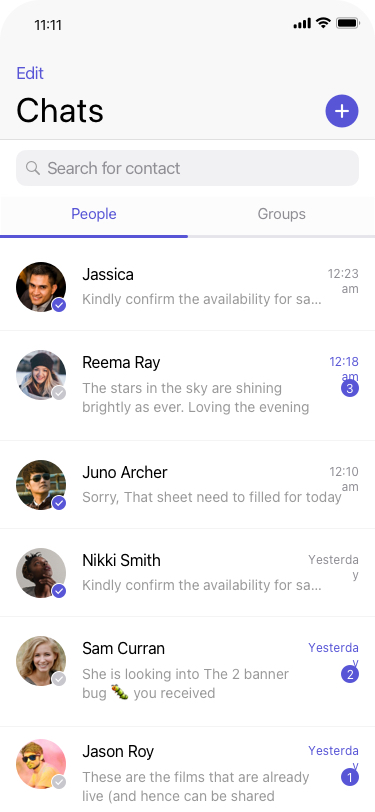
Text in this UI design:
Chats
Edit
Search for contact
People
Groups
12:23 am
Kindly confirm the availability for sa…
Jassica
12:18 am
The stars in the sky are shining
brightly as ever. Loving the evening
Reema Ray
3
12:10 am
Sorry, That sheet need to filled for today
Juno Archer
Yesterday
Kindly confirm the availability for sa…
Nikki Smith
Yesterday
She is looking into The 2 banner bug 🐛 you received
Sam Curran
2
Yesterday
These are the films that are already live (and hence can be shared
Jason Roy
1